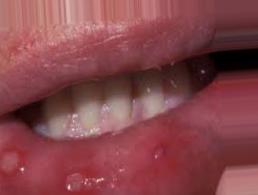
Condition: Mouth Ulcer